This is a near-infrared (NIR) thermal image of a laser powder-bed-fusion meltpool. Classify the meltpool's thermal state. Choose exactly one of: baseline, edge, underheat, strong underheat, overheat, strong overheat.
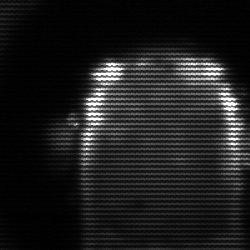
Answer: baseline